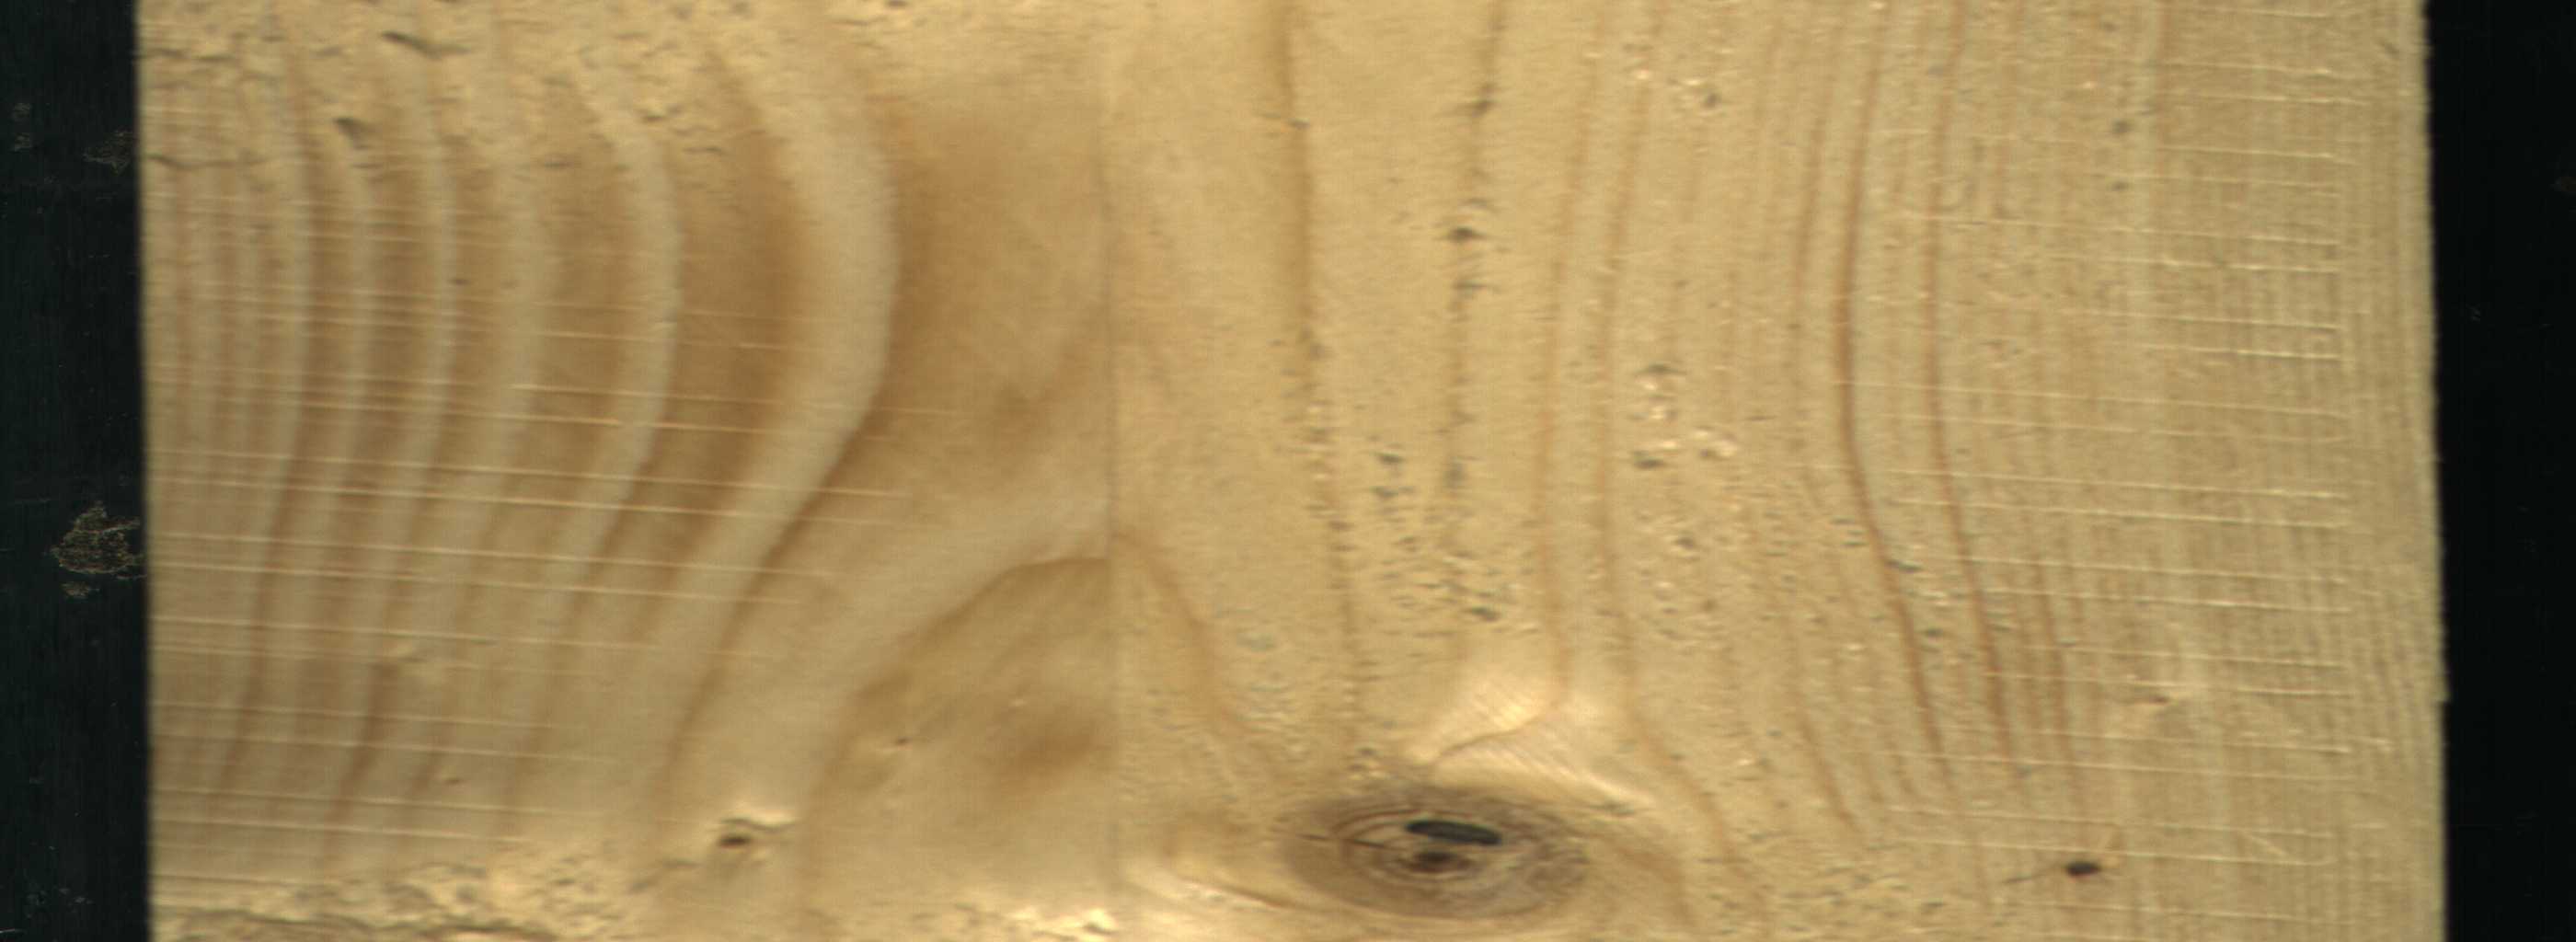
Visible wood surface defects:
Live_Knot
Live_Knot